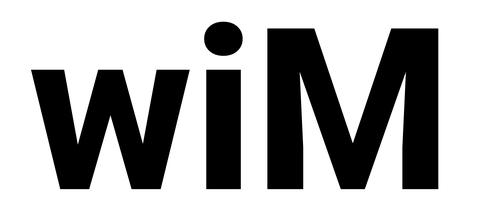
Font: Roboto_ExtraBold